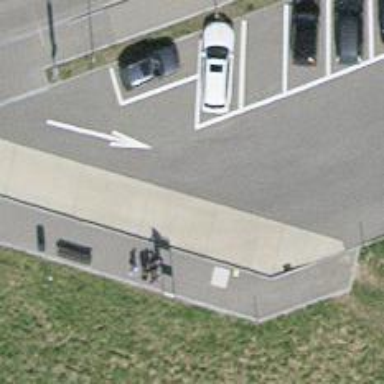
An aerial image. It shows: Bus stop with stop position for public transport.